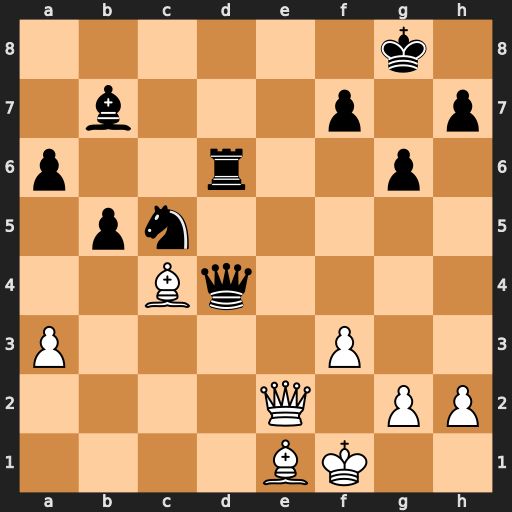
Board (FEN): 6k1/1b3p1p/p2r2p1/1pn5/2Bq4/P4P2/4Q1PP/4BK2
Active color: w
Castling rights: -
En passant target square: -
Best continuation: Qe8+ Kg7 Qxf7+ Kh6 Qf8+